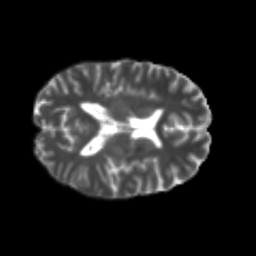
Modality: T2w
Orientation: axial
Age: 23
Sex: female
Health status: healthy
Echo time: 0.074 s